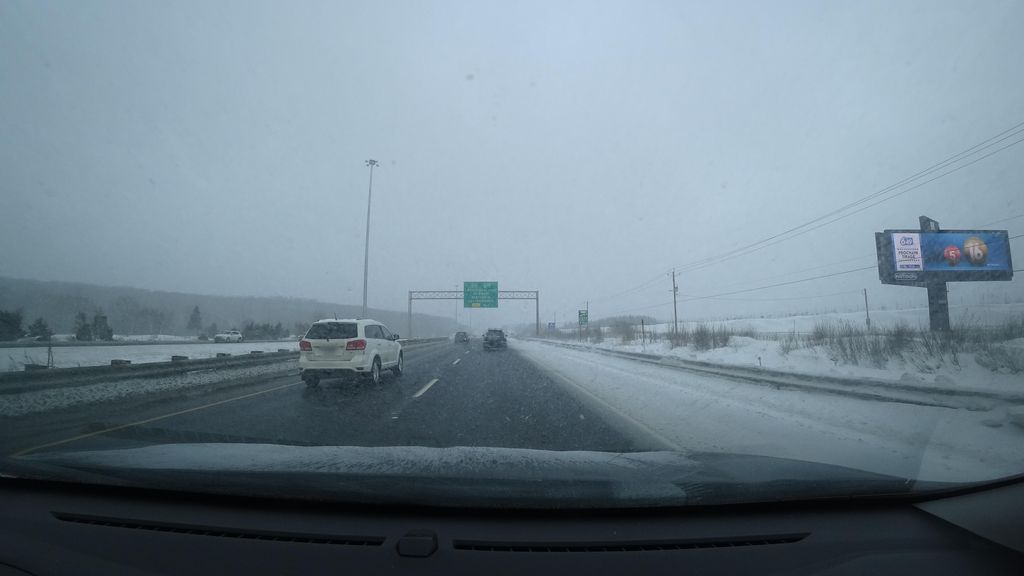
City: quebec_city